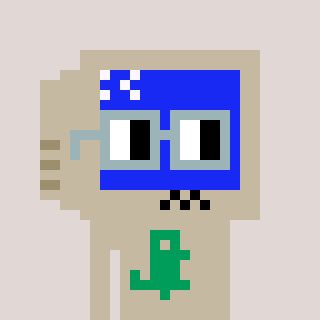
a pixel art character with square dark gray glasses, a old monitor-shaped head and a bege-colored body on a warm background